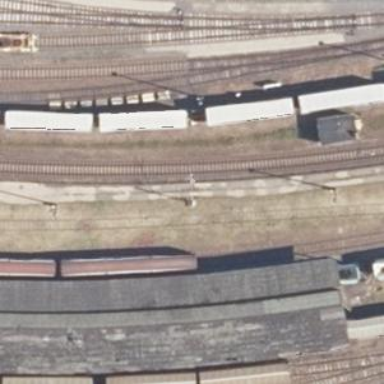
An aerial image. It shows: Unused railway yard.